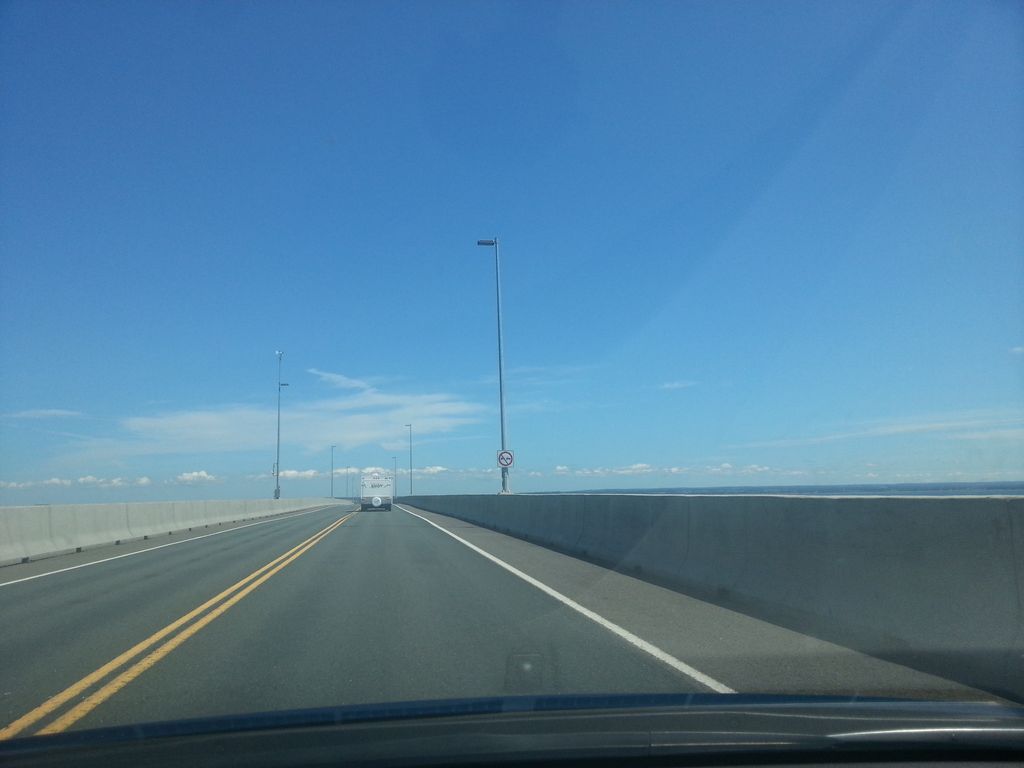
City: charlottetown